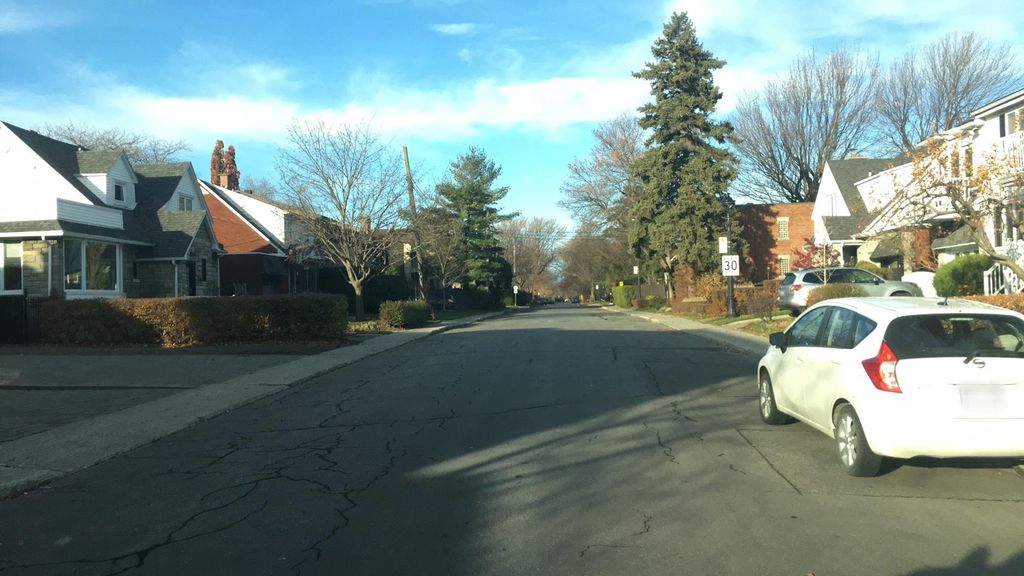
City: montreal